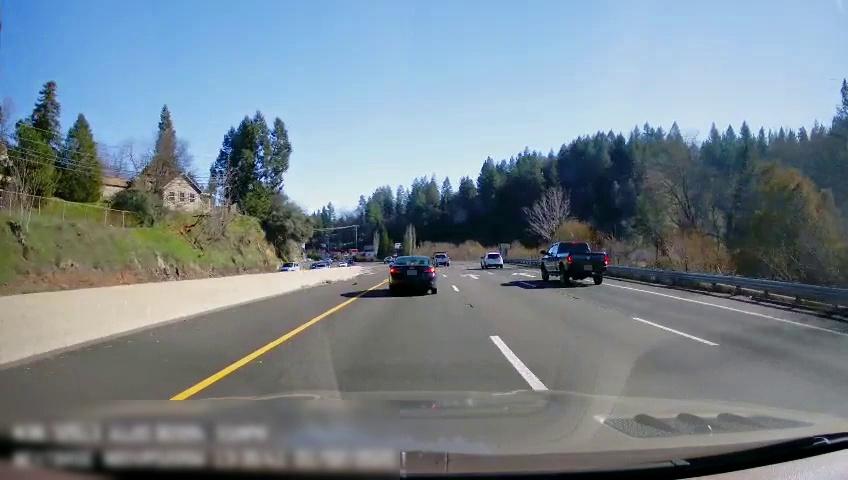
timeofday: Day
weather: Sunny
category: Drivable Space
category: Vehicles | SUV
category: Vehicles | Car
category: Vehicles | Truck
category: Vehicles | SUV
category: Vehicles | Truck
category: Vehicles | SUV
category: Lanes | Current Lane
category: Lanes | Current Lane
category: Lanes | Alternate Lane
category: Lanes | Alternate Lane